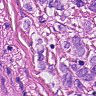
Metastatic tissue present: yes